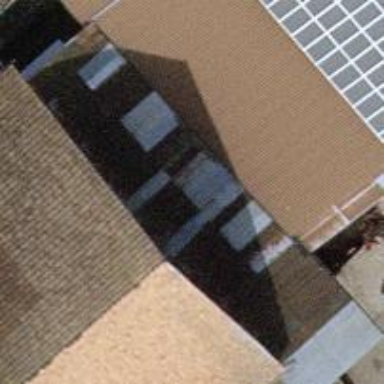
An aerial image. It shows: View of roof of building.